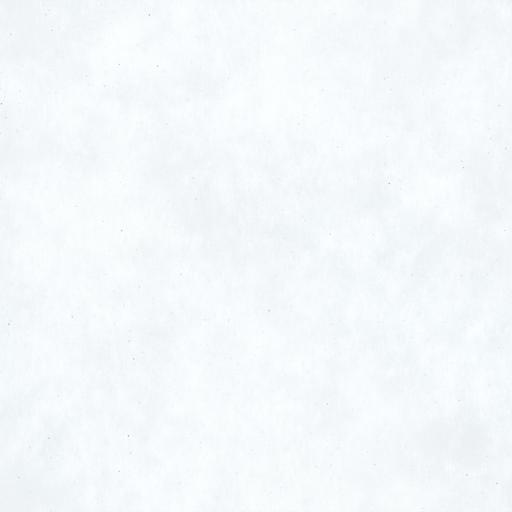
Tags: glazed terracotta